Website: crate-barrel
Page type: delivery-shipping
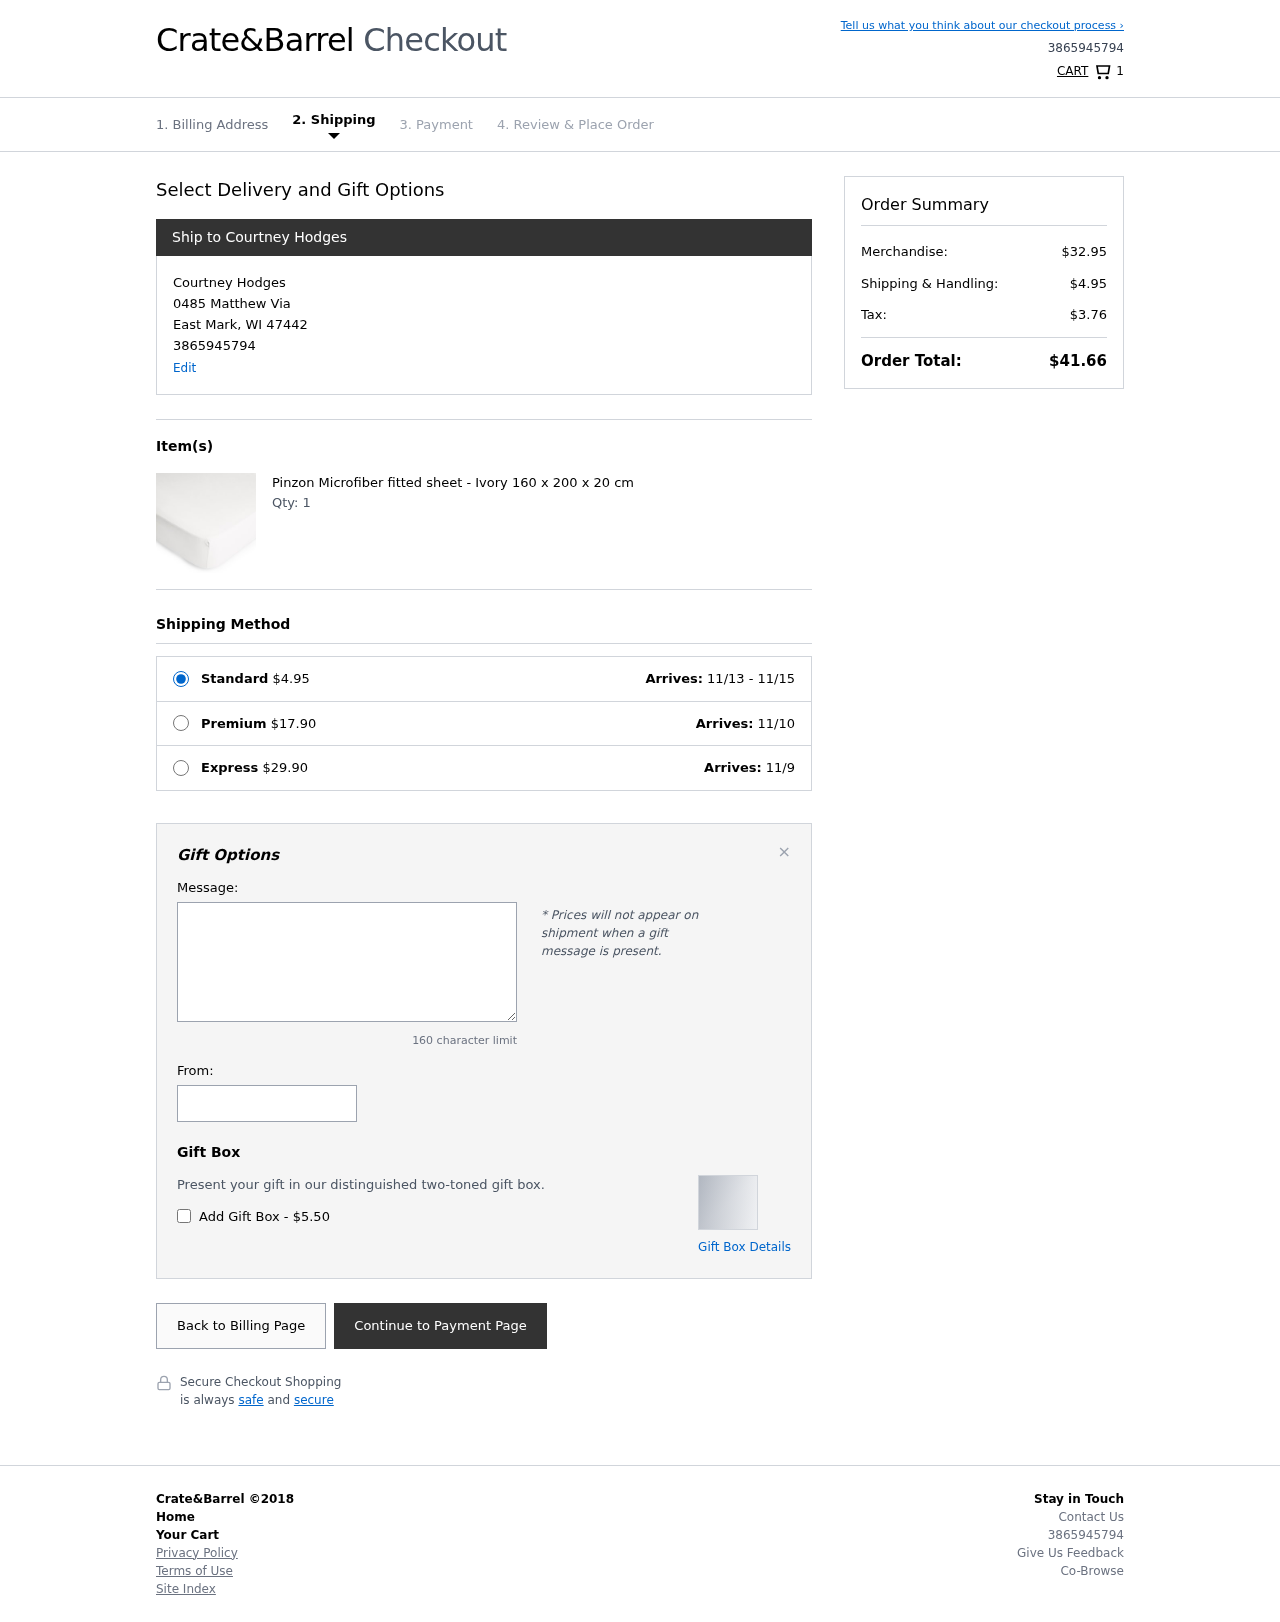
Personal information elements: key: PII_CITY
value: East Mark
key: PII_FULLNAME
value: Courtney Hodges
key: PII_PHONE
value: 3865945794
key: PII_POSTCODE
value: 47442
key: PII_STATE_ABBR
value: WI
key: PII_STREET
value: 0485 Matthew Via
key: PII_FIRSTNAME
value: Courtney
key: PII_LASTNAME
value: Hodges
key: PII_FULLNAME2
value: Courtney Hodges
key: PII_FULLNAME3
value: Courtney Hodges
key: PII_FIRSTNAME2
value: Courtney
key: PII_FIRSTNAME3
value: Courtney
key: PII_LASTNAME2
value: Hodges
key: PII_LASTNAME3
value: Hodges
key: PII_FIRSTNAME_DERIVED
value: Courtney
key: PII_LASTNAME_DERIVED
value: Hodges
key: PII_FULLNAME_DERIVED
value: Courtney Hodges
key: PII_NAME_FULL_DERIVED
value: Courtney Hodges
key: PII_PHONE_LINE
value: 5794
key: PII_PHONE_SUFFIX
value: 5794
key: PII_PHONE2
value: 3865945794
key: PII_PHONE3
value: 3865945794
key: PII_PHONE_NUMERIC
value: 3865945794
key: PII_PHONE_LINE_NUMERIC
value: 5794
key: PII_PHONE_SUFFIX_NUMERIC
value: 5794
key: PII_PHONE2_NUMERIC
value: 3865945794
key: PII_PHONE3_NUMERIC
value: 3865945794
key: PII_PHONE_DIGITS
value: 3865945794
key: PII_PHONE_LAST4
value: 5794
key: PII_GIFT_MESSAGE
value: Happy housewarming, Lisa! I thought you’d love this cozy fitted sheet in ivory to make your new space feel extra special. Can’t wait to see how you style your bedroom!

Courtney
Product elements: key: PRODUCT1_NAME
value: Pinzon Microfiber fitted sheet - Ivory 160 x 200 x 20 cm
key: PRODUCT1_QUANTITY
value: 1
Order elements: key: ORDER_NUM_ITEMS
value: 1
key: ORDER_SHIPPING_COST
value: $4.95
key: ORDER_DELIVERY_DATE
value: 11/13 - 11/15
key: PREMIUM_SHIPPING_COST
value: $17.90
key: PREMIUM_DELIVERY_DATE
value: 11/10
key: EXPRESS_SHIPPING_COST
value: $29.90
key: EXPRESS_DELIVERY_DATE
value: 11/9
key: ORDER_SUBTOTAL
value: $32.95
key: ORDER_SHIPPING_COST2
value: $4.95
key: ORDER_TAX
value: $3.76
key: ORDER_TOTAL
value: $41.66